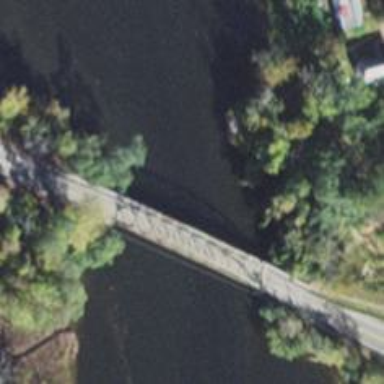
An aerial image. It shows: Man-made bridge.